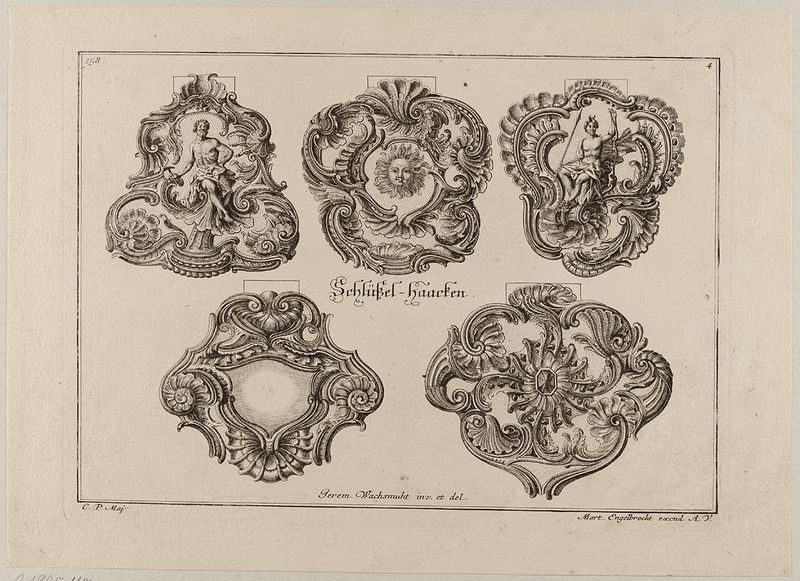
Titel: Fünf Schlüsselhaken (zwei mit mythologischen Figuren)
Künstler: Martin Engelbrecht
Standort: Hamburg
Institution: Museum für Kunst und Gewerbe Hamburg
Schlagwörter: blätter, zeichnung, ornament, geschichte, sonne, rokoko, grafik, graphik, figuren, ornamente, fotografie, photographie, druckgraphik, druckgrafik, radierung, kunstgewerbe, edelstein, schlüssel, muscheln, kunsthandwerk, diana, rocaille, diane, style, reproduktionen, vulcan, ?, industriedesign, druckerzeugnisse, muschelwerk, ornamentstich, vorlageblätter, schlüsselhaken